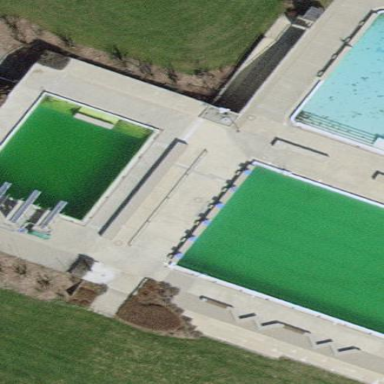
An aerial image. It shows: Swimming pool area designated for leisure and sport.